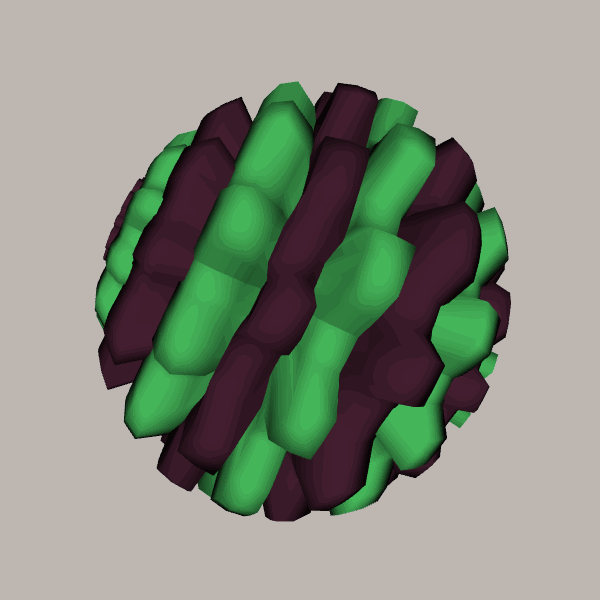
Background: light